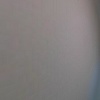
Label: space